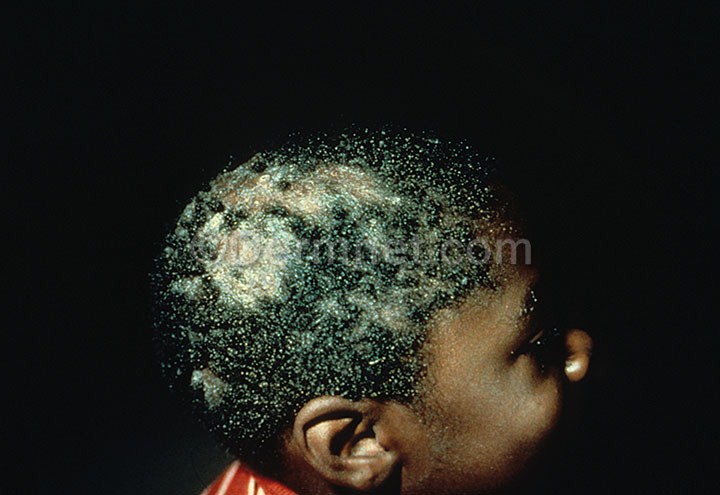
Disease: Tinea Ringworm Candidiasis and other Fungal Infections